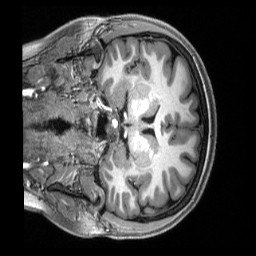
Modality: T1w
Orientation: coronal
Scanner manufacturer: siemens
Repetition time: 2.5 s
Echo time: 0.00231 s